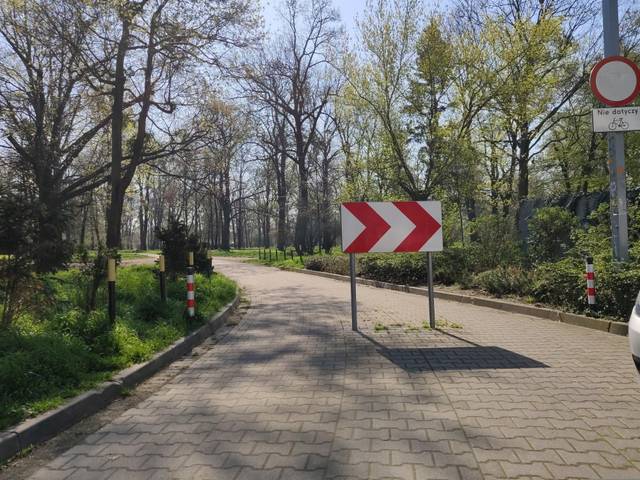
Region: Germany
Coordinates: 51.081, 17.026